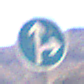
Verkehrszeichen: VorgeschriebeneFahrtrichtungGeradeausOderRechts
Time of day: Midday
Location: Outdoor (Nature)
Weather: Clear
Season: NotSpecified
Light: Natural